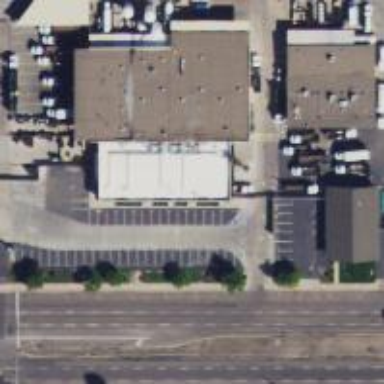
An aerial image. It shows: Industrial building.